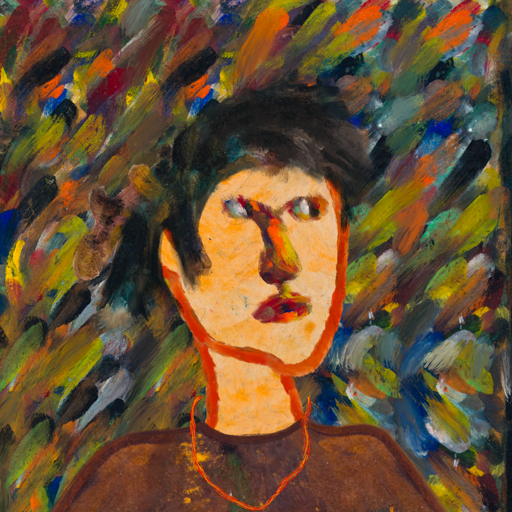
Background: An_Impression, Head And Neck Side: Experience, Face Side: An_Impression, Bust: Comrade, Hair Side: Pipe, Head Accessory: Blank, Second Necklace: Gypsy_Mother_2, Necklace: Blank, Baby: Blank